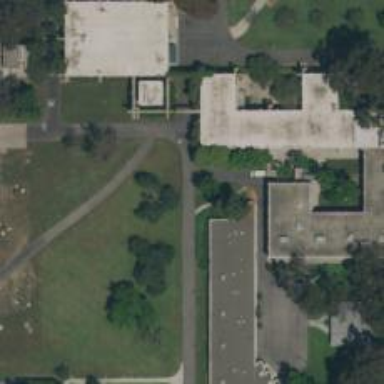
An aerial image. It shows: University building.